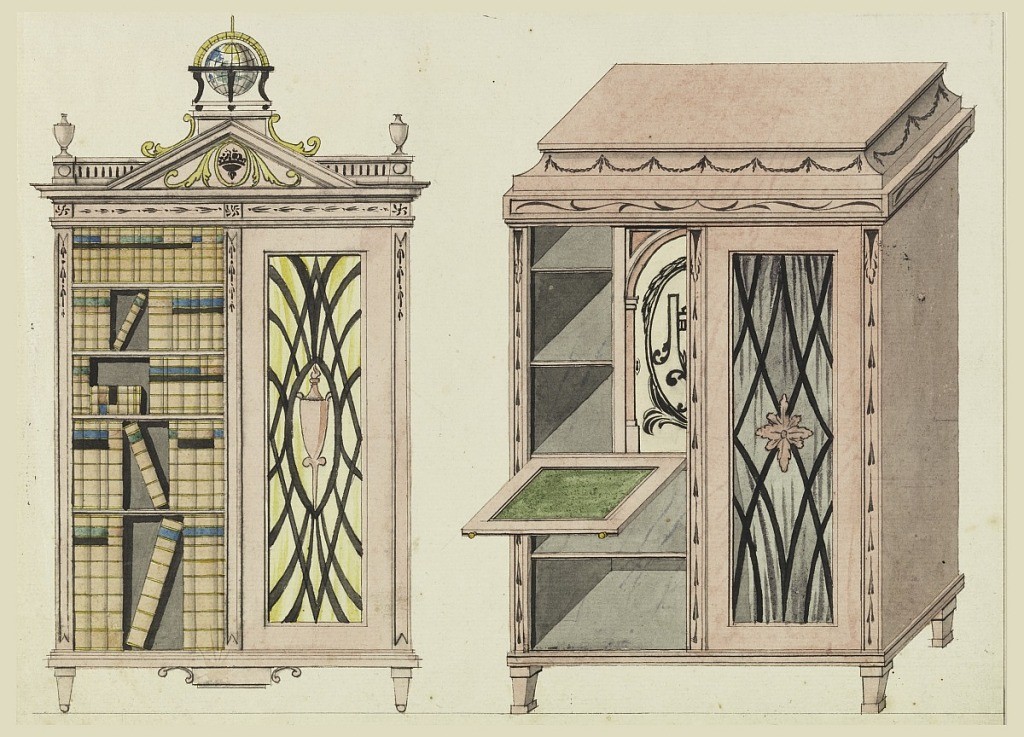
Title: Designs for Two Cabinets
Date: ca. 1805
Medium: Pen and black ink, brush and watercolor, graphite on paper
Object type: Drawing
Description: Two cabinets, one with pediment surmounted by a geographer's globe, the other fitted with a slide for writing. The former in elevation, the latter in isometric projection.